Question: I made a servlet app in Eclipse with tomcat 6. I send some info from a form to a servlet. I get the error - 'Firefox can't find the file at /C:/workspace-jee/Beer-v1/WebContent/html/SelectBeer.do.' How do I fix this problem ? Related info is given below. Please tell me if you need more info.
'''
<!DOCTYPE html>
<html>
<head>
<meta charset="ISO-8859-1">
<title>Insert title here</title>
</head>
<body>
<h1 align="center">Beer Selection Page</h1>
<form method = "POST" action="SelectBeer.do">
Select beer characteristics<p>
Color:
<select name ="color" size="1">
<option value="light">light</option>
<option value="amber">amber</option>
<option value="brown">brown</option>
<option value="dark">dark</option>
</select>
<br><br>
<center>
<input type = "SUBMIT">
</center>
</form>
</body>
</html>
'''
'''
<?xml version="1.0" encoding="UTF-8"?>
<web-app xmlns:xsi="http://www.w3.org/2001/XMLSchema-instance" xmlns="http://java.sun.com/xml/ns/javaee" xsi:schemaLocation="http://java.sun.com/xml/ns/javaee http://java.sun.com/xml/ns/javaee/web-app_2_5.xsd" id="WebApp_ID" version="2.5">
<display-name>Beer-v1</display-name>
<welcome-file-list>
<welcome-file>index.html</welcome-file>
<welcome-file>index.htm</welcome-file>
<welcome-file>index.jsp</welcome-file>
<welcome-file>default.html</welcome-file>
<welcome-file>default.htm</welcome-file>
<welcome-file>default.jsp</welcome-file>
</welcome-file-list>
<servlet>
<description></description>
<display-name>BeerSelect</display-name>
<servlet-name>BeerSelect</servlet-name>
<servlet-class>com.example.web.BeerSelect</servlet-class>
</servlet>
<servlet-mapping>
<servlet-name>BeerSelect</servlet-name>
<url-pattern>/SelectBeer.do</url-pattern>
</servlet-mapping>
</web-app>
'''
Servlet 'BeerSelect' actually exists and has correct code.
I guess they call this 'catalina' or something.
'''
Apr 27, 2014 10:00:00 AM org.apache.catalina.core.AprLifecycleListener init
INFO: The APR based Apache Tomcat Native library which allows optimal performance in production environments was not found on the java.library.path:
C:\Program Files\Java\jre7in;C:\Windows\Sun\Javain;C:\Windows\system32;C:\Windows;....more paths here.
Apr 27, 2014 10:00:00 AM org.apache.coyote.http11.Http11Protocol init
INFO: Initializing Coyote HTTP/1.1 on http-8080
Apr 27, 2014 10:00:00 AM org.apache.catalina.startup.Catalina load
INFO: Initialization processed in 878 ms
Apr 27, 2014 10:00:00 AM org.apache.catalina.core.StandardService start
INFO: Starting service Catalina
Apr 27, 2014 10:00:00 AM org.apache.catalina.core.StandardEngine start
INFO: Starting Servlet Engine: Apache Tomcat/6.0.39
Apr 27, 2014 10:00:00 AM org.apache.coyote.http11.Http11Protocol start
INFO: Starting Coyote HTTP/1.1 on http-8080
Apr 27, 2014 10:00:00 AM org.apache.jk.common.ChannelSocket init
INFO: JK: ajp13 listening on /0.0.0.0:8009
Apr 27, 2014 10:00:00 AM org.apache.jk.server.JkMain start
INFO: Jk running ID=0 time=0/32 config=null
Apr 27, 2014 10:00:00 AM org.apache.catalina.startup.Catalina start
INFO: Server startup in 532 ms
'''

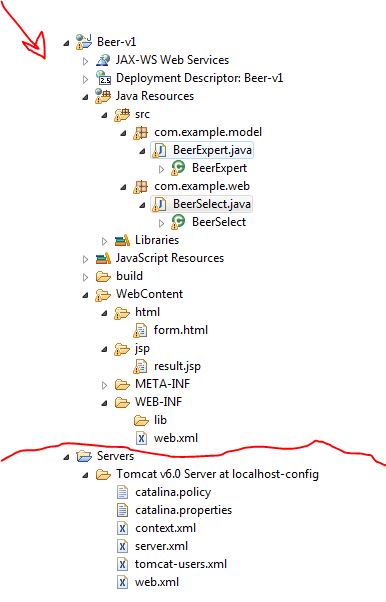
Answer: You have 2 ways to work around this problem:
option 1. Change the action to read as below:
'<form method = "POST" action="/Beer-v1/SelectBeer.do">'
Option 2. Change web.xml as below:
'<url-pattern>/html/SelectBeer.do</url-pattern>'